Question: This may be a simple and silly question for some, but i'm trying to figure what would be the best way to tackle the next problem. I have the following database in MySQL:

As you can see, there is a "general table" called resources, and a table that contains each type of resource (blog entries, images, videos, etc ... ), i would like to know if its worth it to create a view for each type of resource (blog view, video view ...) that i can then query to get the information an populate each webpage, or if its better to just query the table directly, as well as the "associated" tables (say, query resources table, and select the type of resource where the id = id of the resource table, and then query tag table to get the tags where the id = id of resource, and so on).
Also, i would like to know what the best way to update this tables would be, is there some sort of "cascade update" so i can update/input information into the tables at the same time, or should i do it by using several queries, say, "insrte X into resources, get the of that insert, then insert the tags on tag table, get the ids, then fill resurces tag table, and so on).
Some additional information, i'm using PHP, would it be better to create objects for each on of this "views"/"queries" that would represent each type of resource ?.
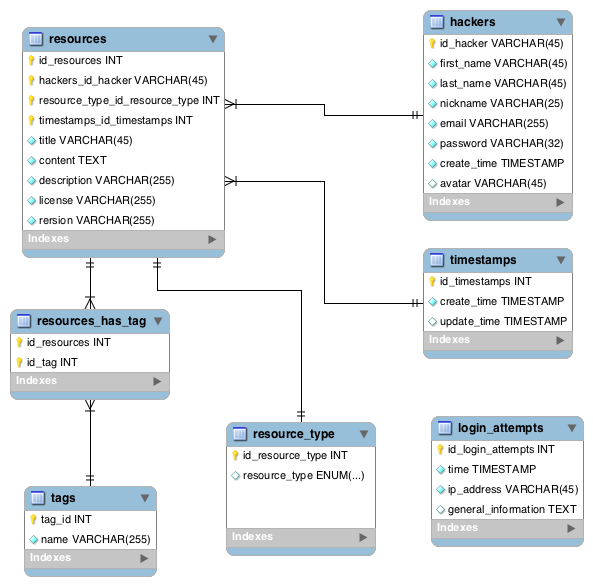
Answer: Practically speaking, you should be totally fine without implementing views. You can use in order to select associated relationships.
You will have to use multiple inserts in order to update tables. If you're worried about information integrity, you can do this via a which would guarantee all inserts succeeding, or getting rolled back.
Given the current schema, you can put the create_time/update_time columns on the resources table to simplify things.
Good luck.